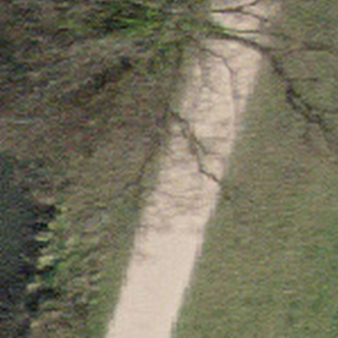
Label: other